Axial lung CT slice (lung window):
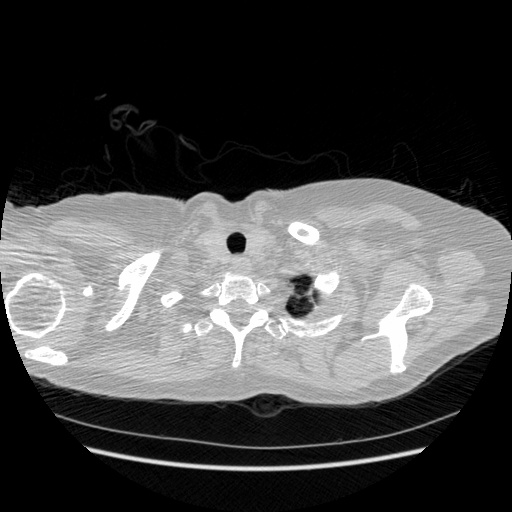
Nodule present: no